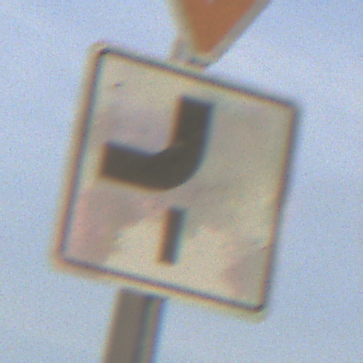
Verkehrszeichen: VerlaufVorfahrtsstrasse7
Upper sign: VorfahrtGewaehren
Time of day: SunriseSunset
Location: Outdoor (Urban)
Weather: PartlyCloudy
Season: NotSpecified
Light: Natural